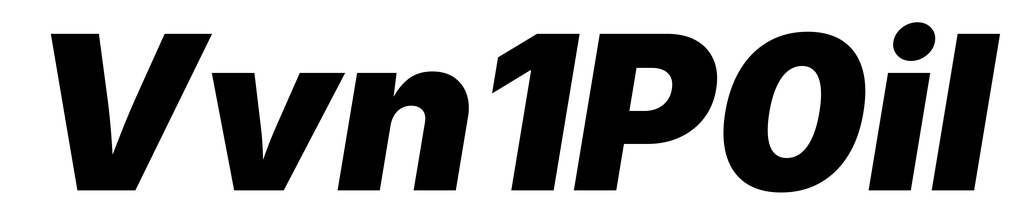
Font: Inter-Italic_Black_Italic